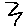
Label: zigzag